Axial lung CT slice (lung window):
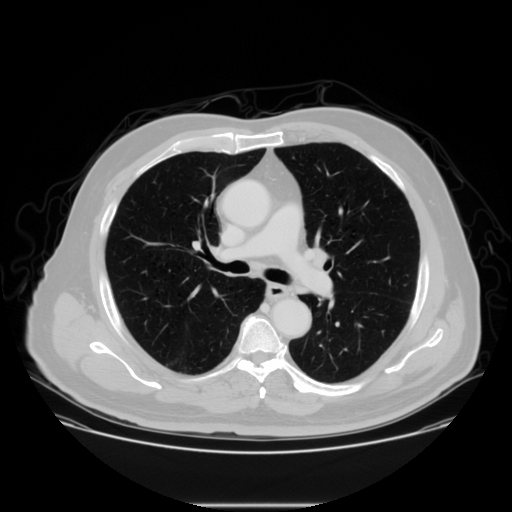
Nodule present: no